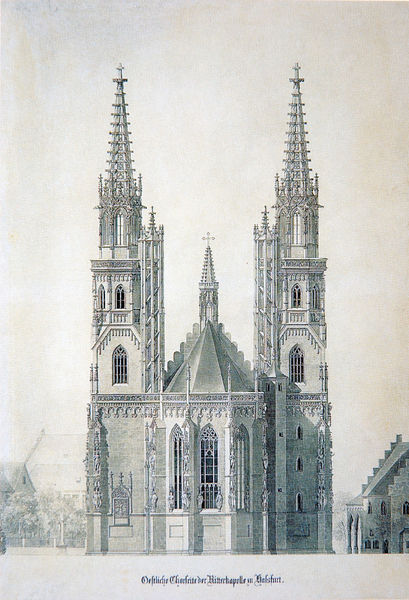
Titel: Restaurierungsprojekt der Marienkapelle Haßfurth, Aufriss der Ostseite
Künstler: Carl Alexander von Heideloff
Standort: Haßfurt
Institution: Stadtarchiv
Schlagwörter: baum, himmel, schatten, aquarell, bäume, kirchturm, landschaft, stadt, fenster, grau, schwarz, tür, weiss, zeichnung, dach, gebäude, haus, architektur, stein, häuser, brüstung, kirche, gotik, turm, deutschland, schrift, ansicht, bogen, fassade, ort, dorf, dächer, grafik, graphik, klein, linien, platz, spitz, inschrift, edel, kirchtürme, unterschrift, kloster, kreuz, türme, balustrade, dom, dache, druck, druckgraphik, schwarz-weiss, stich, beschriftung, helm, entwurf, münster, kathedrale, rückansicht, helme, kreuze, gotisch, spitzbogen, spitzbögen, mauern, apsis, chor, kapelle, doppelturm, plan, sakral, bau, wasserspeier, glocken, achteck, lanzettfenster, osten, masswerk, legende, basilika, quadratisch, aufriss, doppeltürme, zeltdach, zweiturmfassade, polygon, treppenturm, einschiffig, fialen, strebewerk, westtürme, gotteshaus, neogotik, neugotik, strebepfeiler, neugotisch, dachreiter, krabben, kreuzblume, wimperg, köln, masswerkfenster, ostansicht, ostseite, stabwerk, strebebogen, acjteckig, doppelturmanlage, doppelturme, doppelturmfassade, fiale, gotig, graohik, inventar, kreublume, kreuzblumen, kriechblumen, ostteile, pfarrkirche, polygonal, sanktuarium, spätgotik, turmhelm, umgebung, westturm, stahlstich, pracht?, fgfgfg, fgdf, aissant